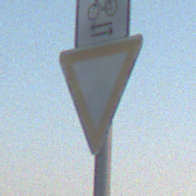
Verkehrszeichen: VorfahrtGewaehren
Zusatzzeichen oben: RichtungsangabeDurchPfeile9
Umgebung: Outdoor, Nature
Tageszeit: SunriseSunset
Wetter: Clear
Licht: Natural
Jahreszeit: NotSpecified
Kontrast: LowContrast